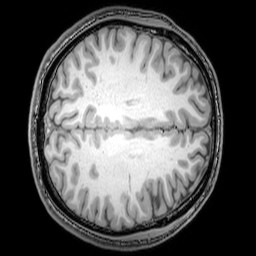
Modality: T1w
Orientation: axial
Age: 24
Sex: male
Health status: healthy
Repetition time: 0.081 s
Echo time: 0.037 s